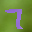
Label: 7